Field crop: maize
Growth stage: 2
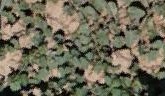
Species: convolvulus